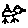
Label: bird